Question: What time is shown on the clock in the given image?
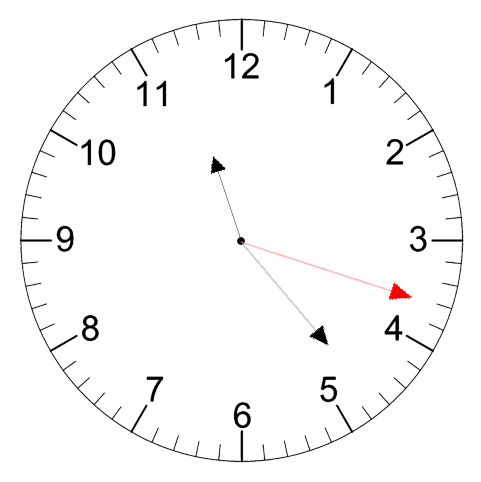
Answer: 11:23:18